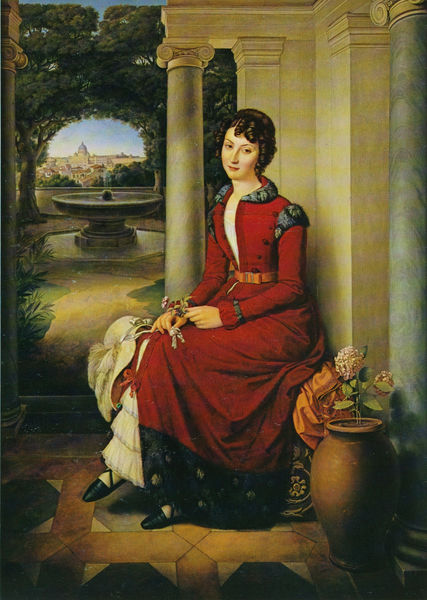
Titel: Bildnis der Marchesa Florenzi
Künstler: Heinrich Maria von Hess
Standort: München
Institution: Neue Pinakothek
Schlagwörter: baum, blau, blätter, dunkel, felsen, fuß, gemälde, hand, himmel, körper, laub, schatten, wasser, weiß, wolken, baumstämme, bäume, grün, landschaft, mädchen, ocker, sand, sitzen, stadt, ausschnitt, blume, blumen, braun, brust, busen, elegant, fenster, finger, frau, frisur, grau, hell, hintergrund, holz, hut, kleid, licht, marmor, mund, nase, orange, pfeiler, raum, schwarz, stirn, straße, stuhl, symbol, säule, säulen, zimmer, ausblick, blick, blüte, blüten, dach, dame, gebäude, gürtel, haus, park, parkanlage, rose, rosen, rot, schloss, weg, wolke, beige, hochformat, rock, hemd, jacke, jung, wand, architektur, arm, arme, augen, gesicht, halten, kleidung, kragen, mensch, pelz, schale, silber, stein, steine, bildnis, hals, hände, innenraum, möbel, portrait, porträt, öl, baumstamm, häuser, natur, strauch, brüstung, busch, büsche, gewässer, kirche, pfad, sonne, boden, land, auge, figur, gewand, haare, mantel, pose, reich, sessel, sitzend, stoff, stoffe, adel, kind, person, pflanze, pflanzen, lippen, locken, renaissance, rosa, brunnen, amphore, garten, keramik, krug, springbrunnen, vase, adelige, beine, aussicht, lächeln, bein, brüste, füße, sommer, liebe, ecke, modell, blumenvase, ansicht, bogen, gasse, italien, pflaster, vedute, schuhe, warm, fels, sonnenlicht, dorf, dächer, mauer, hecke, tag, barun, herbst, hof, bank, hocker, pilaster, rundbogen, kuppel, fliessen, romantik, ölgemälde, treppe, münder, strohhut, atelier, melancholie, melancholisch, strauss, durchgang, tiefe, rüschen, schoß, verträumt, model, nazarener, geneigt, frühling, tor, blumenstrauß, sträuße, bögen, wände, wei, posen, fussboden, erker, nische, loggia, veranda, gefäß, offen, antike, durchblick, unterrock, porzellan, palast, dom, zweig, tageslicht, zentralperspektive, jugend, hocken, portait, fliesen, chapeau, fliese, kacheln, mosaik, schuh, flora, sitzfigur, rom, villa, schuhspitzen, wärme, biedermeier, pelzkragen, baumgruppe, voluten, sehnsucht, anwesen, mauern, ionisch, rouge, frauenbildnis, platten, tempel, besatz, pavillon, stäucher, lich, femme, hortensie, steinboden, erinnerung, träumen, schaft, nature, fleur, portraät, porcellan, laube, robe, eleganz, atellier, anmutig, antique, mamor, ville, colonne, roter mantel, goldener schnitt, ceinture, gartenanlage, architecture, colonnes, gartenlaube, gartenansicht, tiefenraum, unterkleid, haun, lieblich, anwesens, dreiviertelportraet, gürtelt, haös, hortensiue, kermaik, luftperspektve, lukasbund, mamorfliese, mamorfliesen, oberkleid, orangesilber, pelzbesatz, rouge*, räumlichkeit, taile, tefenraum, überkleid, rotes kleid, jeune, jardin, bodenfliesen, cathédrale, fontaine, wase, ausblik, marbre, verbrämt, itzend, brunnne, ot, abre, jolie, säulenhintergrund, ausblich auf brunnen und stadt, dürtel, daäule, dehors, abres, formschnitt